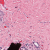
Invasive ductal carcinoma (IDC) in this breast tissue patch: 0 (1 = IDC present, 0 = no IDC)